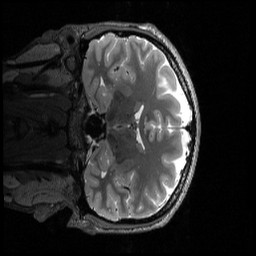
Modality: T2w
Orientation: coronal
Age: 24
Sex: male
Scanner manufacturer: siemens
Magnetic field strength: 3 T
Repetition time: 3.2 s
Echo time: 0.566 s